Question: i have the following script
'''
// copy image data to secondary canvas
var pixelData = contextSource.getImageData(x - (lineWidth/2), y - (lineWidth/2), lineWidth, lineWidth);
var tmpCanvas = document.createElement('canvas');
tmpCanvas.width = tmpCanvas.height = lineWidth;
var tmpContext = tmpCanvas.getContext('2d');
tmpContext.putImageData(pixelData, 0, 0);
contextDest.save();
contextDest.arc(x, y, (lineWidth/2), 0, 2*Math.PI);
contextDest.clip();
contextDest.drawImage(tmpCanvas, x - (lineWidth/2), y - (lineWidth/2));
contextDest.restore();
'''
the script is sampling image data from canvas source when mouse is moving over the source, then copy it to destination. the script is working good, but a bit slow. here is the result when i move the mouse pointer a bit faster.

is there any faster method than mine? please help
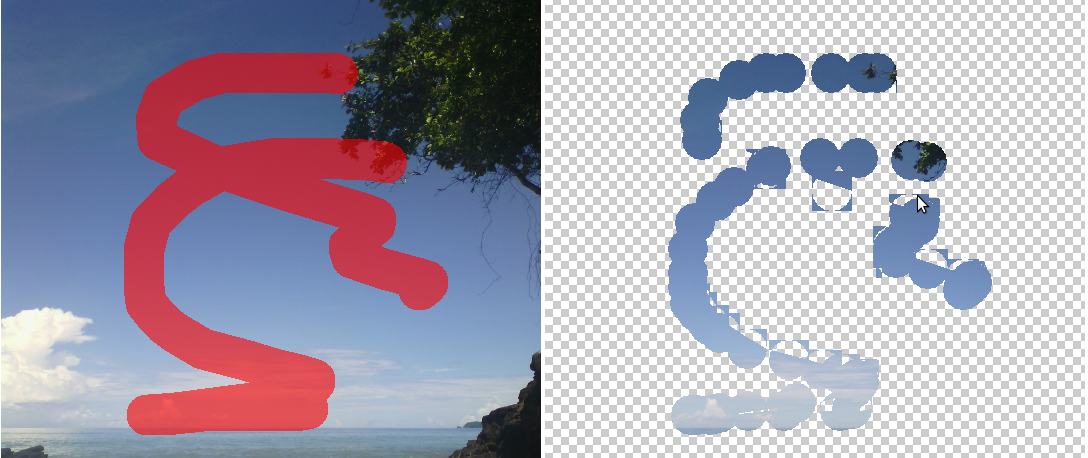
Answer:
Instead of drawing just the mouse positions, try connecting the positions into a single continuous line..
If you want the rounded effect in your illustration, you can set:
'''
context.lineCap='round';
context.lineJoin='round';
'''
A much faster way of masking your image is to:
- - 'context.globalCompositeOperation='source-in''-
Using compositing is because compositing is hardware accelerated and is optimized by the browser.
That compositing code might look like this:
'''
function draw(){
// clear the second canvas
ctx1.clearRect(0,0,cw,ch);
// draw your continuous line
ctx1.beginPath();
ctx1.moveTo(points[0].x,points[0].y);
for(var i=1;i<points.length;i++){
p=points[i];
ctx1.lineTo(p.x,p.y);
}
ctx1.stroke();
// set compositing so new draws only appear in
// existing opaque pixels
ctx1.globalCompositeOperation='source-in';
// draw the image
// the image will only be visible in the exising line
ctx1.drawImage(img,0,0);
// be tidy! return compositing to its default mode
ctx1.globalCompositeOperation='source-over';
}
'''
Here's an example and Demo:'''
var canvas1=document.getElementById("canvas1");
var ctx1=canvas1.getContext("2d");
var canvas=document.getElementById("canvas");
var ctx=canvas.getContext("2d");
var $canvas=$("#canvas");
var canvasOffset=$canvas.offset();
var offsetX=canvasOffset.left;
var offsetY=canvasOffset.top;
var scrollX=$canvas.scrollLeft();
var scrollY=$canvas.scrollTop();
var isDown=false;
var startX;
var startY;
var points=[];
var cw,ch;
var img=new Image();
img.onload=start;
img.src="https://dl.dropboxusercontent.com/u/139992952/stackoverflow/tempHouse%201.jpg";
function start(){
cw=canvas.width=canvas1.width=img.width;
ch=canvas.height=canvas1.height=img.height;
ctx1.lineCap = "round";
ctx1.lineJoin = "round";
ctx1.lineWidth=20;
ctx.drawImage(img,0,0);
$("#canvas").mousedown(function(e){handleMouseDown(e);});
$("#canvas").mousemove(function(e){handleMouseMove(e);});
$("#canvas").mouseup(function(e){handleMouseUp(e);});
$("#canvas").mouseout(function(e){handleMouseOut(e);});
}
function draw(){
// clear the second canvas
ctx1.clearRect(0,0,cw,ch);
// draw your continuous line
ctx1.beginPath();
ctx1.moveTo(points[0].x,points[0].y);
for(var i=1;i<points.length;i++){
p=points[i];
ctx1.lineTo(p.x,p.y);
}
ctx1.stroke();
// set compositing so new draws only appear in
// existing opaque pixels
ctx1.globalCompositeOperation='source-in';
// draw the image
// the image will only be visible in the exising line
ctx1.drawImage(img,0,0);
// be tidy! return compositing to its default mode
ctx1.globalCompositeOperation='source-over';
}
function handleMouseDown(e){
e.preventDefault();
e.stopPropagation();
mouseX=parseInt(e.clientX-offsetX);
mouseY=parseInt(e.clientY-offsetY);
points.length=0;
points.push({x:mouseX,y:mouseY});
isDown=true;
}
function handleMouseUp(e){
e.preventDefault();
e.stopPropagation();
isDown=false;
draw();
}
function handleMouseOut(e){
e.preventDefault();
e.stopPropagation();
mouseX=parseInt(e.clientX-offsetX);
mouseY=parseInt(e.clientY-offsetY);
points.push({x:mouseX,y:mouseY});
isDown=false;
draw();
}
function handleMouseMove(e){
if(!isDown){return;}
e.preventDefault();
e.stopPropagation();
mouseX=parseInt(e.clientX-offsetX);
mouseY=parseInt(e.clientY-offsetY);
points.push({x:mouseX,y:mouseY});
draw();
}
'''
'''
body{ background-color: ivory; }
canvas{border:1px solid red;}
'''
'''
<script src="https://ajax.googleapis.com/ajax/libs/jquery/1.9.1/jquery.min.js"></script>
<canvas id="canvas" width=300 height=300></canvas><br>
<canvas id="canvas1" width=300 height=300></canvas>
'''